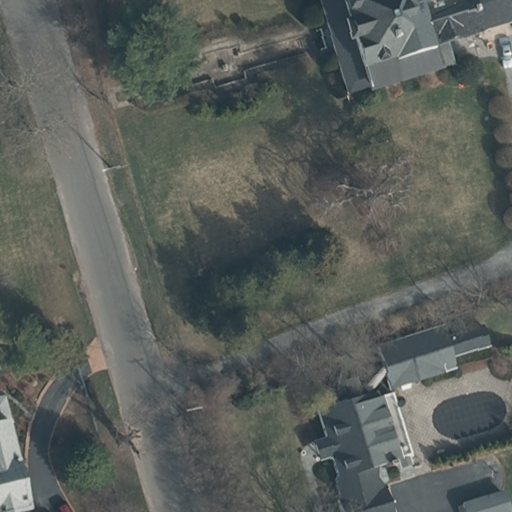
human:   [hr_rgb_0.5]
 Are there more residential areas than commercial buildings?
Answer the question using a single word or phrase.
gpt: yes

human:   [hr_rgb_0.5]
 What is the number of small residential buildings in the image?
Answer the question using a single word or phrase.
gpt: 1

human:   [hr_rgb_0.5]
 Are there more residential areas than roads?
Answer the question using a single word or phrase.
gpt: no

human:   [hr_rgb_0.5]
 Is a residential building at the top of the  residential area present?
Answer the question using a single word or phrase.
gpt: yes

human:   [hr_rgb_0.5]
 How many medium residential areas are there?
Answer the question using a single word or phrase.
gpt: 0

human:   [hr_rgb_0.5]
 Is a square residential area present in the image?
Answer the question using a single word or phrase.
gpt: no

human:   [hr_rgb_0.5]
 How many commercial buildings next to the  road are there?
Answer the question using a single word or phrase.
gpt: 0

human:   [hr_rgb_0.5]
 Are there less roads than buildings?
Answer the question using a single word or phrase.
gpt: yes

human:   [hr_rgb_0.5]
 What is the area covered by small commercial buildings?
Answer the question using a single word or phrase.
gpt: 0m2

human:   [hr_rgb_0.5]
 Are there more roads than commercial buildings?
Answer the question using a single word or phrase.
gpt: yes

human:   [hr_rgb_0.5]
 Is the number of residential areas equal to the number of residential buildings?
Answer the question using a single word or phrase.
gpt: no

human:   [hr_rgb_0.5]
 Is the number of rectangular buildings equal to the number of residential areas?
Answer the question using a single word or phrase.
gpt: no

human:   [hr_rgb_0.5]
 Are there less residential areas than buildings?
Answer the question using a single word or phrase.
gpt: yes

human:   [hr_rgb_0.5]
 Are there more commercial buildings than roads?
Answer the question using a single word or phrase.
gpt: no

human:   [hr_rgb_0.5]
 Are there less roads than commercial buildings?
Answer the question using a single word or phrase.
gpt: no

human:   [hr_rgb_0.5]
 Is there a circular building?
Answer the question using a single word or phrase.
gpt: no

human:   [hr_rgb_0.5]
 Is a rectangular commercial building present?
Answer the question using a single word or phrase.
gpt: no

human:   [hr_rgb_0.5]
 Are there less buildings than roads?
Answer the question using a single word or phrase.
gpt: no

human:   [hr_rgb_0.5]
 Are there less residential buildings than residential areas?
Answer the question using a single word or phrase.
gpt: no

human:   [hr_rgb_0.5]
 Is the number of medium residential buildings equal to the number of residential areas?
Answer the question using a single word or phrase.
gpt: yes

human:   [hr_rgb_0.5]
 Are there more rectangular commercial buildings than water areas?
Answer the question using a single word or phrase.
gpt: no

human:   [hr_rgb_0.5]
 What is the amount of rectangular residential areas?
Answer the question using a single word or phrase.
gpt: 1

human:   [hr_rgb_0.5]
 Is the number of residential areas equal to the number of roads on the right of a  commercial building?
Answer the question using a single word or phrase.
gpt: no

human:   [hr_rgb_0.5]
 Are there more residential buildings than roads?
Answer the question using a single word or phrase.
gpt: yes

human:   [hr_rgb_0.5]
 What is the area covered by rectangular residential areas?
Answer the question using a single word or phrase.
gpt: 10595m2

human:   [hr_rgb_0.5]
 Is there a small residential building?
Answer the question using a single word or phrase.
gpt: yes

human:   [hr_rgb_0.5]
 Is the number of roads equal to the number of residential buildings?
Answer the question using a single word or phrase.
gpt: no

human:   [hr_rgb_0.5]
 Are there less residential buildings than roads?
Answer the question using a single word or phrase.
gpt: no

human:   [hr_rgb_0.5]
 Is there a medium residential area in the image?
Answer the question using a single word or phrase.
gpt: no

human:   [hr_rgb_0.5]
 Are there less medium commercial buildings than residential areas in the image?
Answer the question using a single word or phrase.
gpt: yes

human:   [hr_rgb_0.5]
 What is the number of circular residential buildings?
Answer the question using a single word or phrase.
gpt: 0

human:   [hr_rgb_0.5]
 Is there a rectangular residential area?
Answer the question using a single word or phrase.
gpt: yes

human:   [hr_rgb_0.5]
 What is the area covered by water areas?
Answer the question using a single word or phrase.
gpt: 0m2

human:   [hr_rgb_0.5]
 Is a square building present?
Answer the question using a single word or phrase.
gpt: no

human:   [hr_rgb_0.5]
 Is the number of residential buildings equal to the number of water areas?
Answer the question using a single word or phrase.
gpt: no

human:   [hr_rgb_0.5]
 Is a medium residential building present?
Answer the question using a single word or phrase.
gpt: yes